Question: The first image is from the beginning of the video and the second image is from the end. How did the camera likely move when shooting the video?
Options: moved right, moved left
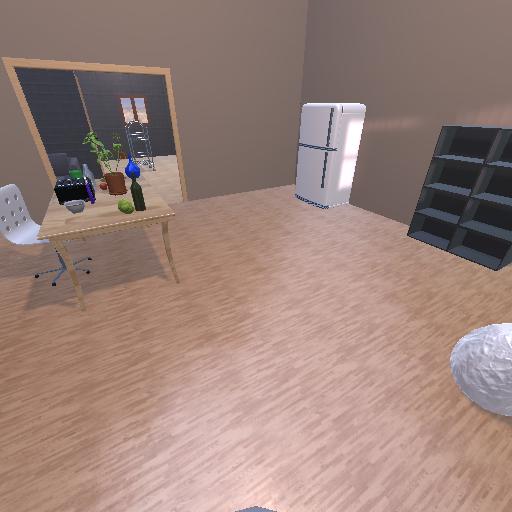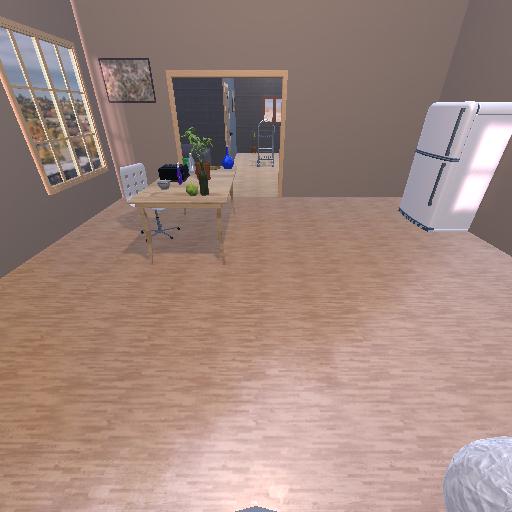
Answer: moved right